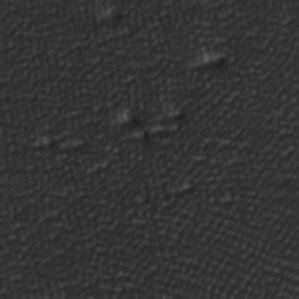
Label: frost